Question: I was thinking of putting this on the wordpress stackexchange site but it has to do more with CSS then Wordpress.
However unless I have to go into some plugin css files to customize the css then I have to go there and ask this question?
I'm looking to overwrite some !important css styles that are coming from either the theme I have (Genesis Framework with a customized Minimum Pro child theme) or the gravity forms plugin.
<URL> my 100% is being overwritten with 95%.
These are the styles I'd want to overwrite
'''
.gform_wrapper .ginput_complex input[type=text],
.gform_wrapper .ginput_complex input[type=url],
.gform_wrapper .ginput_complex input[type=email],
.gform_wrapper .ginput_complex input[type=tel],
.gform_wrapper .ginput_complex input[type=number],
.gform_wrapper .ginput_complex input[type=password],
.gform_wrapper .ginput_complex select {
width: 95% !important;
}
.gform_wrapper .ginput_complex .ginput_right input[type=text],
.gform_wrapper .ginput_complex .ginput_right input[type=url],
.gform_wrapper .ginput_complex .ginput_right input[type=email],
.gform_wrapper .ginput_complex .ginput_right input[type=tel],
.gform_wrapper .ginput_complex .ginput_right input[type=number],
.gform_wrapper .ginput_complex .ginput_right input[type=password],
.gform_wrapper .ginput_complex .ginput_right select {
width: 95% !important;
}
'''
This is my overall overwrite style I'd like to apply to ALL forms
'''
@media only screen and (max-width: 500px)
input, select, textfield {
width: 100%!important;
}
'''
Because this is wordpress I don't have the HTML but I've taken a screenshot of the css styles (you can also right click on the one of the inputs and see this as well).

My question is how do I overwrite these top level styles with my media query set width?
I've played with the styles but obviously I've missed something? Hoepfully?
Okay, so I included the two different sets of styles laid out by Alexander O'Mara & Fabio, but neither worked?
I've commented out Alexander O'Mara code for this code snippet. But you can see how I'm implementing both of them.
'''
@media only screen and (max-width: 500px) {
a.alignright, img.alignright, .wp-caption.alignright {
width: 100%;
}
.gform_wrapper ul li.gfield {
width: 100%!important;
}
.ginput_left, .ginput_right {
width: 100%!important;
margin-top: 1.5em;
}
input, select, textfield { width: 100%!important;}
.ui-datepicker-trigger { display: none;}
.gform_wrapper .ginput_complex input[type="text"] {width: 100%!important;}
.header-image .site-title a {
background-size: contain !important;
margin: 0 auto;
max-width: 300px;
padding: 11% 0;
}
/*.apply-now-form_wrapper .top_label input.medium,
.apply-now-form_wrapper .top_label select.medium {
width: 100%!important;
border: 2px solid blue;
}*/
html .gform_wrapper .ginput_complex input[type=text],
html .gform_wrapper .ginput_complex input[type=url],
html .gform_wrapper .ginput_complex input[type=email],
html .gform_wrapper .ginput_complex input[type=tel],
html .gform_wrapper .ginput_complex input[type=number],
html .gform_wrapper .ginput_complex input[type=password],
html .gform_wrapper .ginput_complex select {
width: 100% !important;
border: 2px solid red !important;
}
}
'''
I set it up so that when the style is applied either blue border shows up around them in Alexander O'Mara's snippet or a red border shows up with Fabio's snippet works. So far, as I toggle them back and forth, no luck.
It's like it's COMPLETELY ignoring these styles??
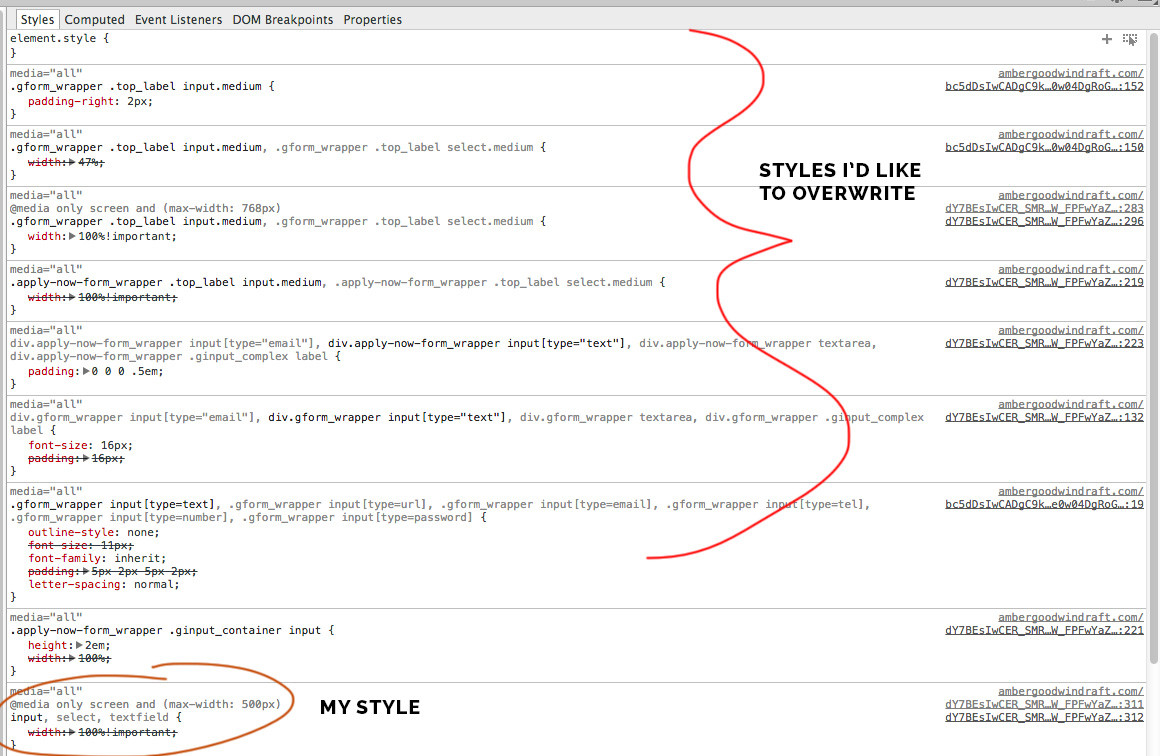
Answer: You can override '!important' styles with a '!important' style of a more-specific selector. For example, to override the following rules.
'''
.gform_wrapper .ginput_complex input[type=text],
.gform_wrapper .ginput_complex input[type=url],
.gform_wrapper .ginput_complex input[type=email],
.gform_wrapper .ginput_complex input[type=tel],
.gform_wrapper .ginput_complex input[type=number],
.gform_wrapper .ginput_complex input[type=password],
.gform_wrapper .ginput_complex select {
width: 95% !important;
}
'''
You could prefix all the rules with 'html' like so.
'''
html .gform_wrapper .ginput_complex input[type=text],
html .gform_wrapper .ginput_complex input[type=url],
html .gform_wrapper .ginput_complex input[type=email],
html .gform_wrapper .ginput_complex input[type=tel],
html .gform_wrapper .ginput_complex input[type=number],
html .gform_wrapper .ginput_complex input[type=password],
html .gform_wrapper .ginput_complex select {
width: 100% !important;
}
'''
The same technique will work for your other case. You also don't have to use the 'gform' classes, you could substitute them for 2 other classes that the elements you are trying to override are descendants of.